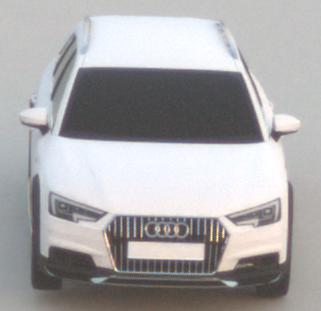
Make: Audi
Model: A4 Allroad 45 TFSI
Detailed model: A4 (B9) allroad
Model produced from: 2019/02
Model produced until: 2019/05
Doors: 5
Color: white
Road condition: dry road
Daytime: dawn
Contrast: low contrast